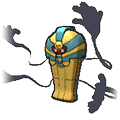
Pok\u00e9mon: cofagrigus